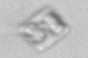
Label: Bacillariophyceae_morphotype1